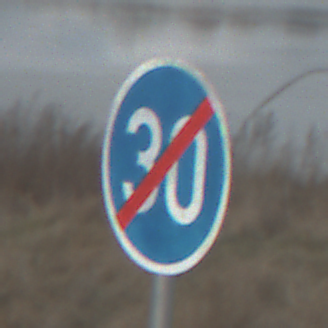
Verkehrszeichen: EndeMindestgeschwindigkeit
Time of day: SunriseSunset
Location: Outdoor (RoadRail)
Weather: PartlyCloudy
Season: NotSpecified
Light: Natural